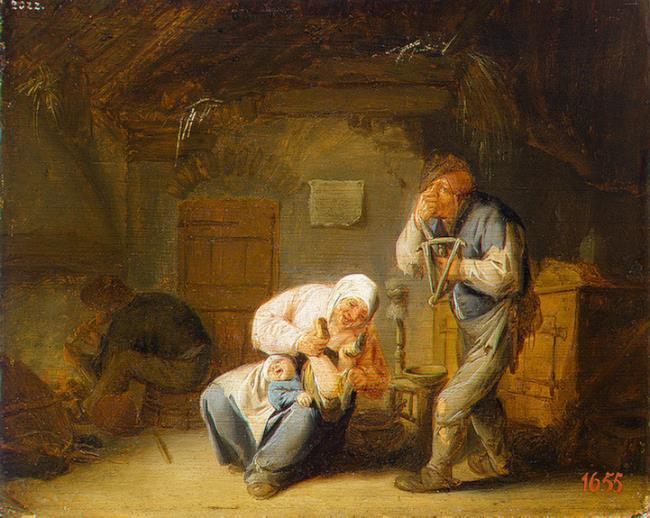
Title: De Reuk
Artist: Adriaen van Ostade
Earliest date: 1635
Latest date: 1635
Genre: painting
Iconography: Smell
Keywords: interior view, company of peasants, four human figures, changing, smell (sense), child, small child, swift, fire (physical concept), sense, genre, allegory